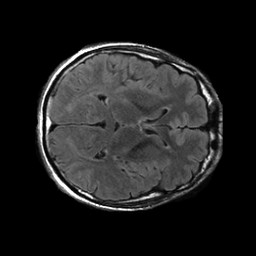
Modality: FLAIR
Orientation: axial
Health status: ill
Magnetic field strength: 3 T